Field crop: maize
Growth stage: 2
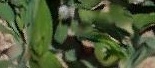
Species: maize